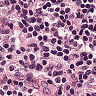
Metastatic tissue present: no